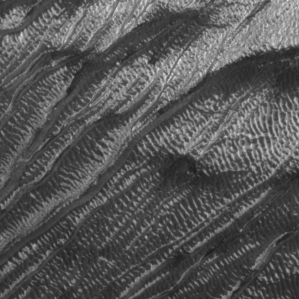
Label: frost